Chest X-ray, AP view. Patient: 76 years old, sex M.
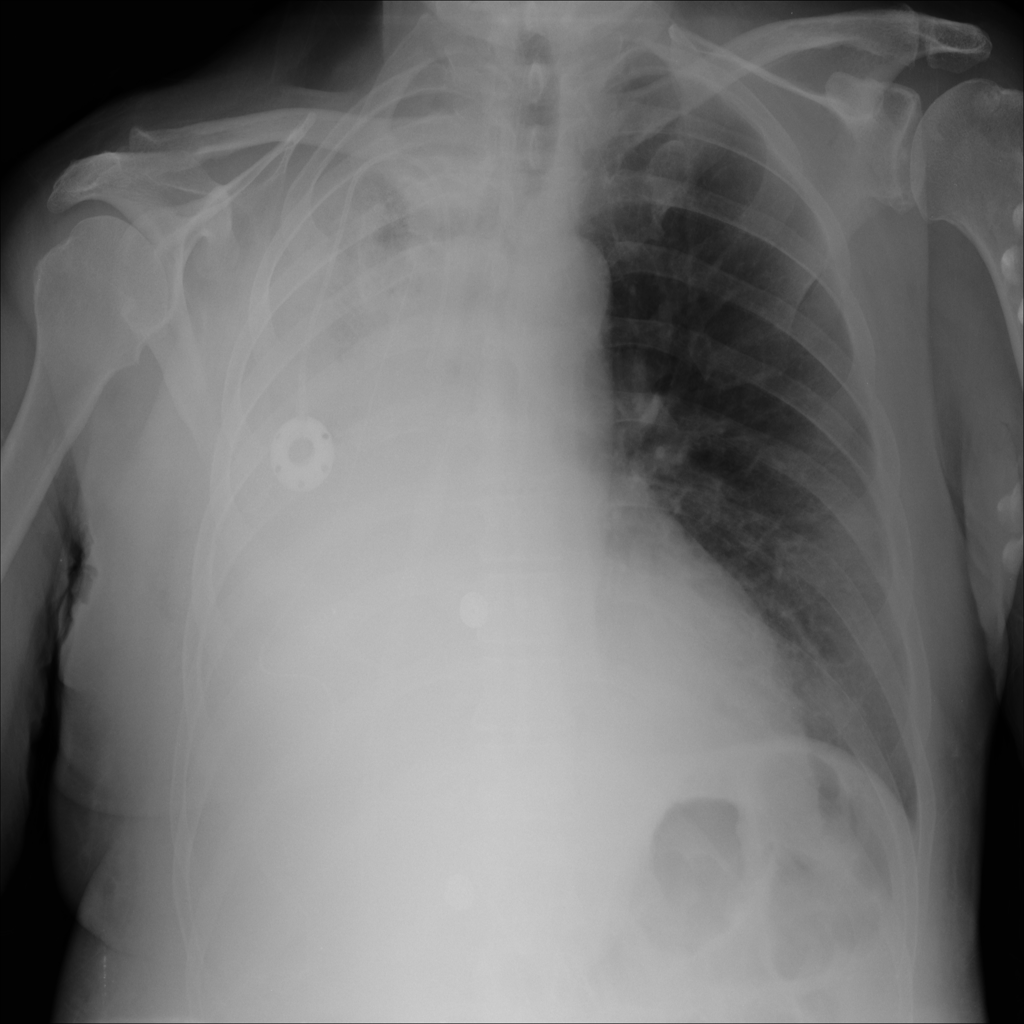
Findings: No Finding